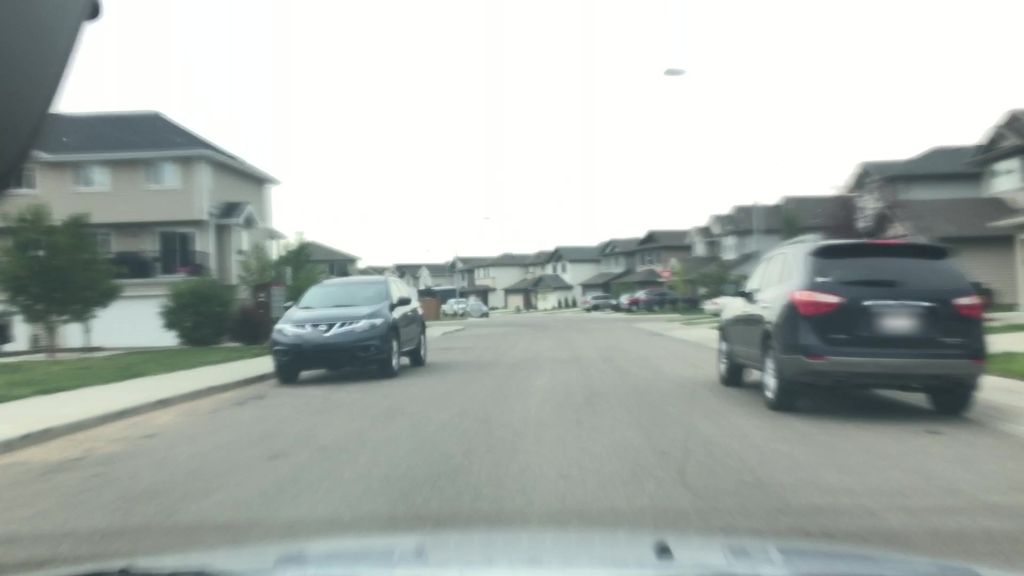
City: edmonton